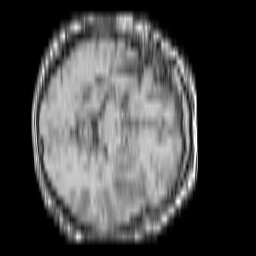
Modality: T1w
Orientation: axial
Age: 79
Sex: male
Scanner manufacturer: philips
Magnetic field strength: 1.5 T
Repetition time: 0.1897 s
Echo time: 0.001915 s